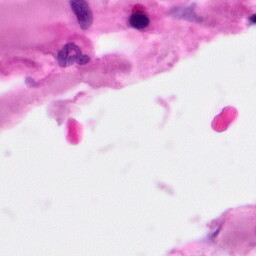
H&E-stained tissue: Pancreatic